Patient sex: F
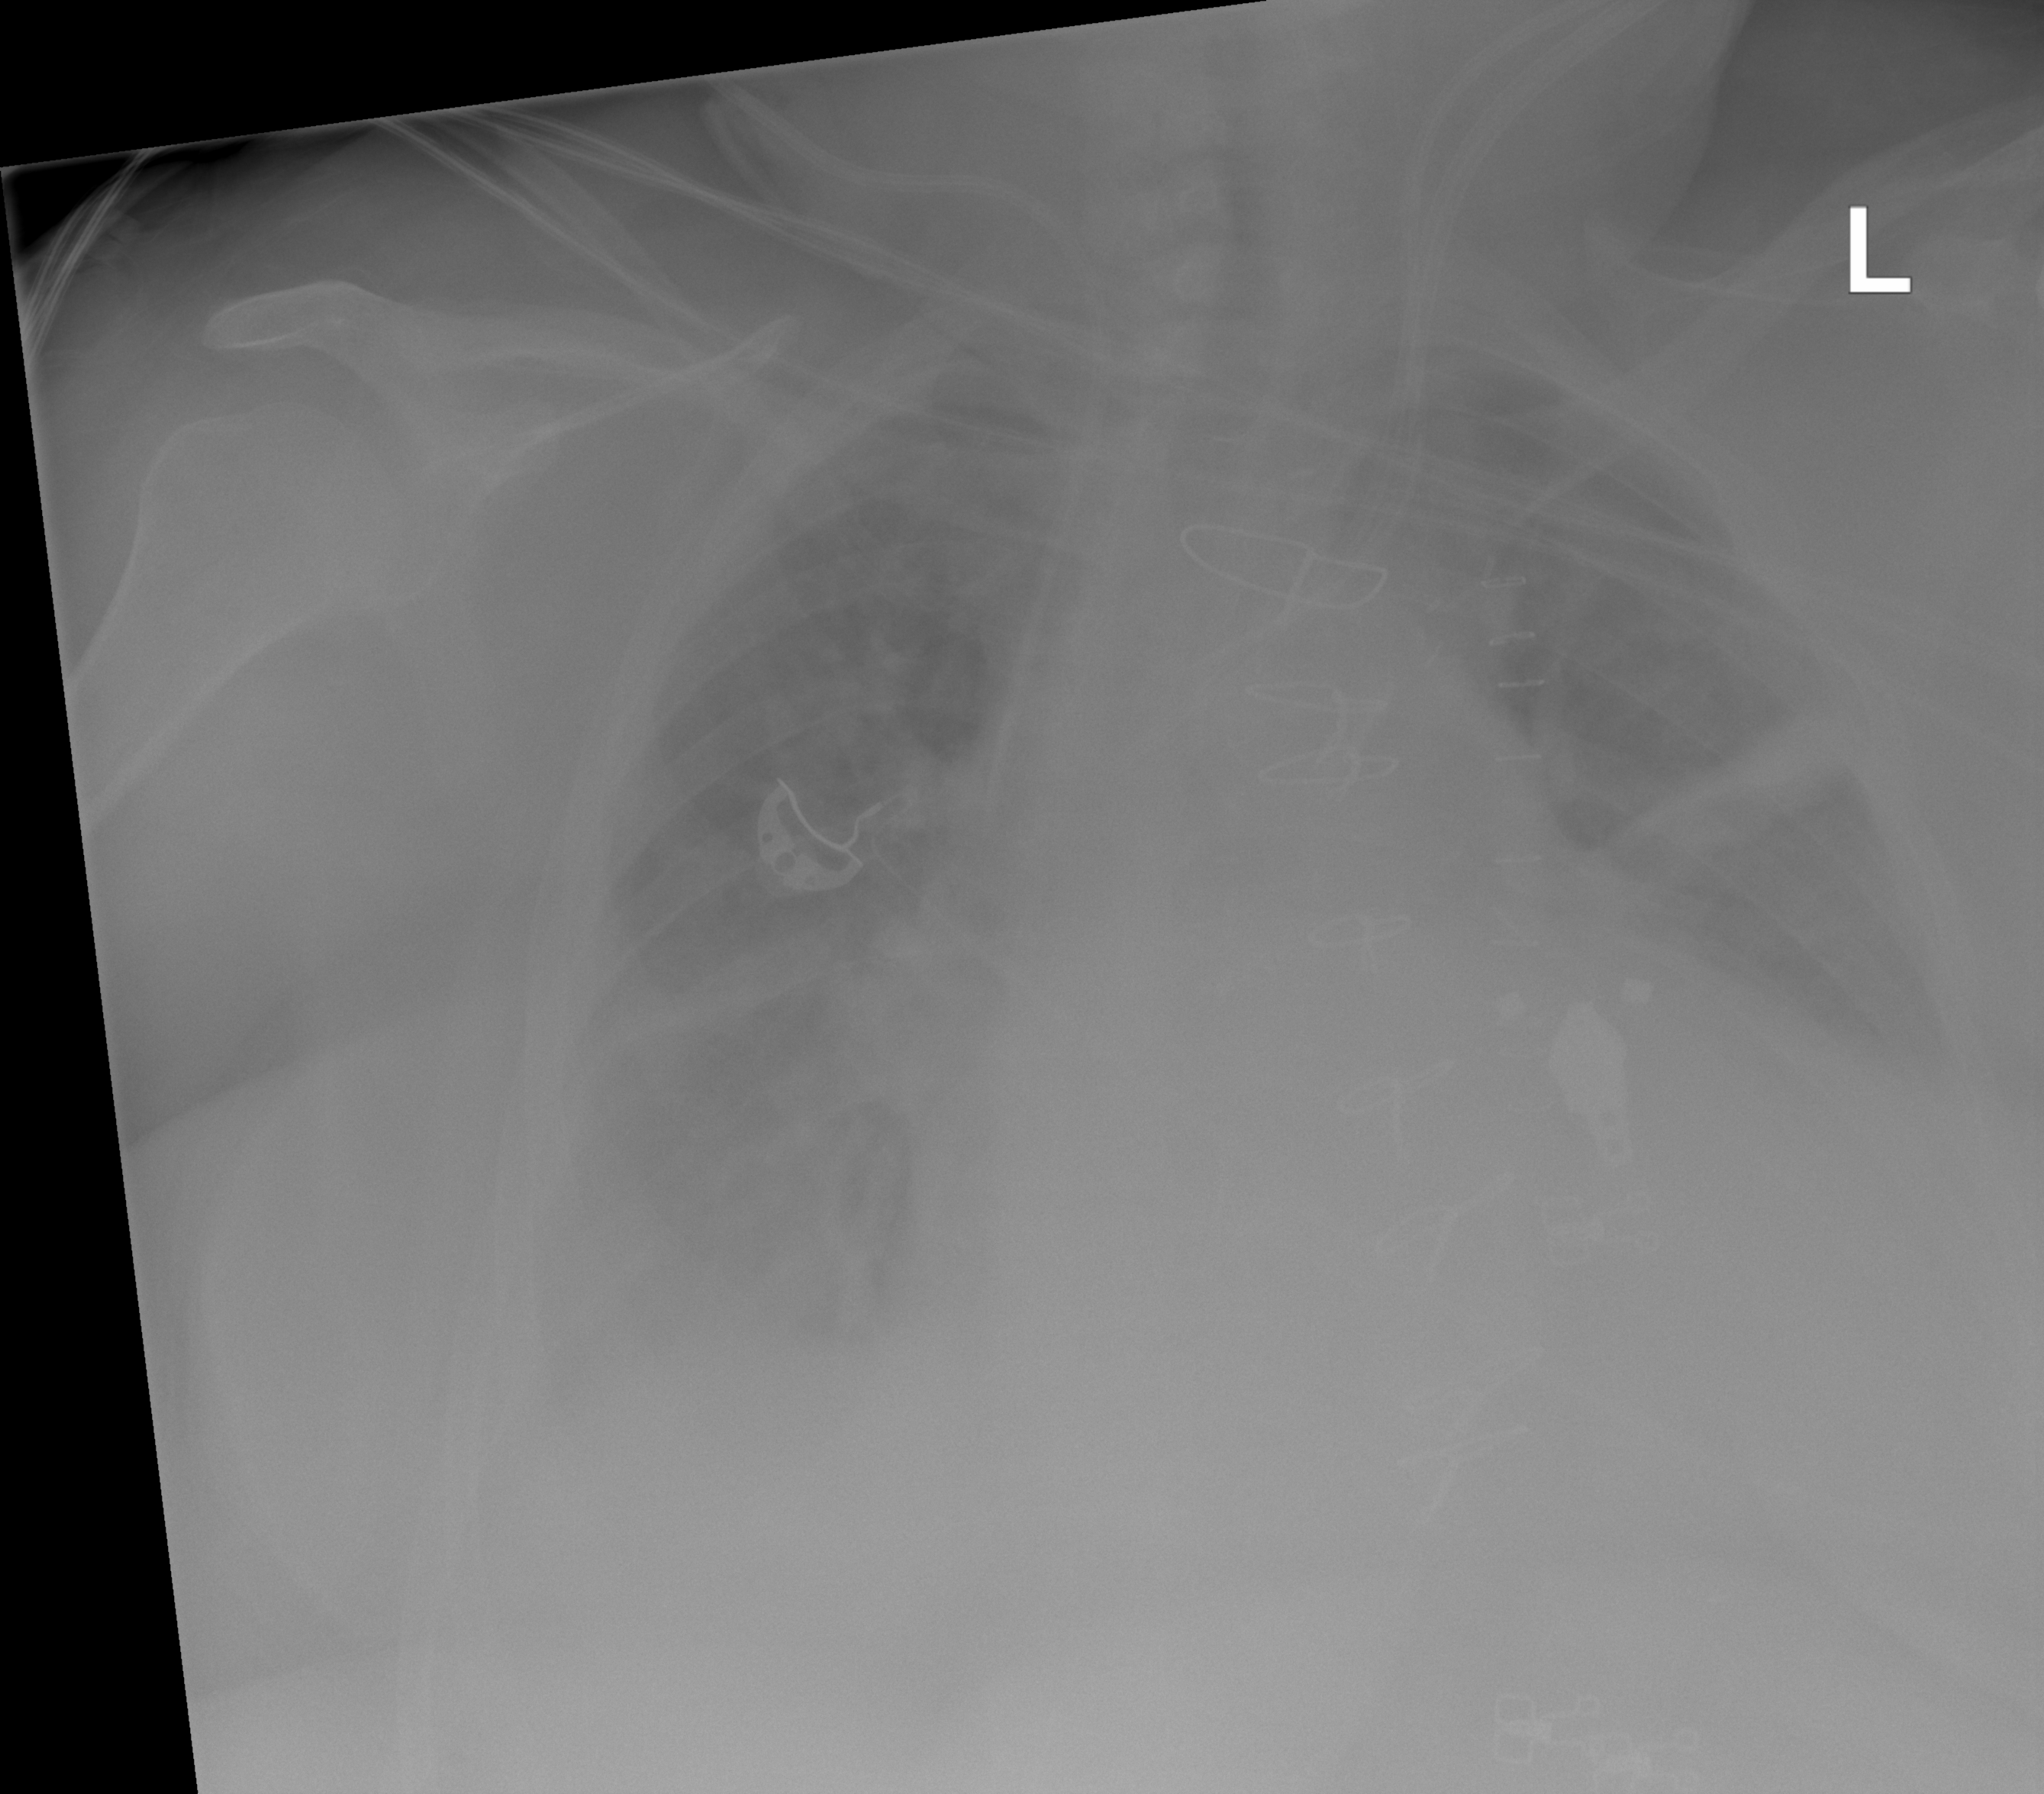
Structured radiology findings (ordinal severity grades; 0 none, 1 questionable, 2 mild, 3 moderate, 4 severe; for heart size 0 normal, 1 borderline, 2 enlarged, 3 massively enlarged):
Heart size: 2
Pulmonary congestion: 2
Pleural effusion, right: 3
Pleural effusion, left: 2
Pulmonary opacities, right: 2
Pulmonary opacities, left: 0
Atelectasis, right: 2
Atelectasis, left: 2